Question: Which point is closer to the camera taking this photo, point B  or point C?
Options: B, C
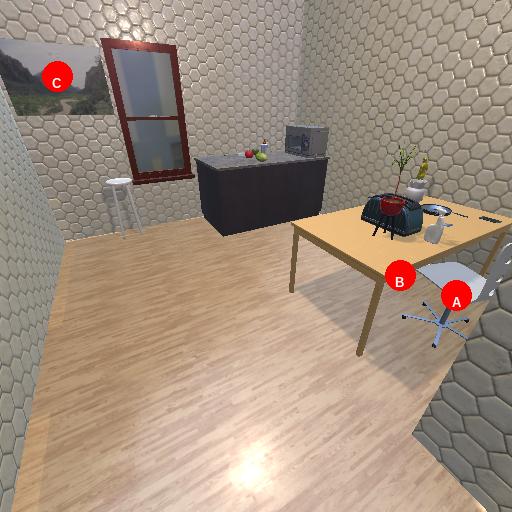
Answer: B